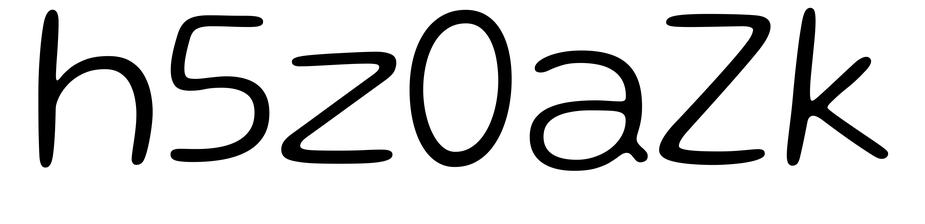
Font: Gluten_ExtraLight